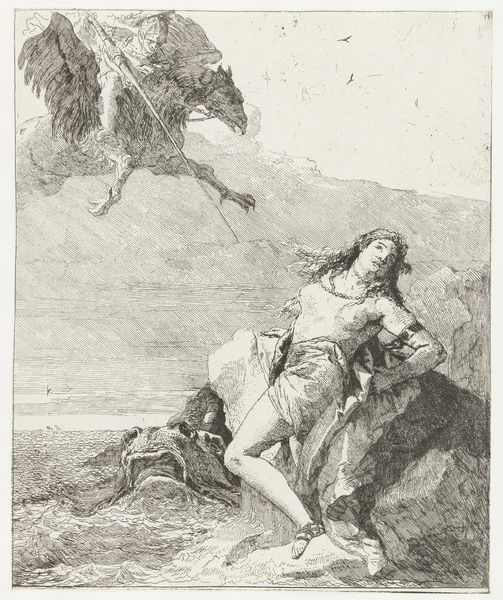
Titel: Angelica bedreigt door zeemonster wordt bevrijd door Ruggiero op hippogrief
Künstler: Giovanni Domenico Tiepolo
Standort: Amsterdam
Institution: Rijksmuseum
Schlagwörter: adler, angriff, felsen, feuer, gott, kampf, mann, meer, nackt, wasser, weiß, wolken, see, frau, schwarz, wolke, haare, reiter, wellen, fels, gebirge, kette, graphik, lanze, ernst, goya, halbnackt, druck, radierung, stich, soldat, helm, dämon, ritter, fisch, sandale, krieger, greif, speer, ungeheuer, kubin, europa, prometheus, odilon redon, leber, iphigenier